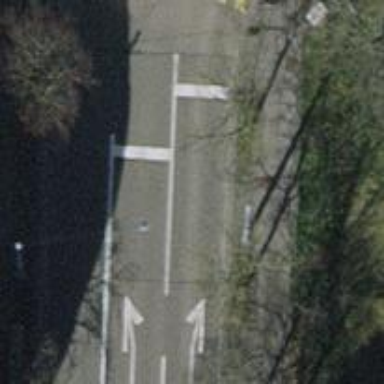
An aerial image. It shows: Tertiary road with asphalt surface. There is separate sidewalk and opposite cycleway.